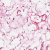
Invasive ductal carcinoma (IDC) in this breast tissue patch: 0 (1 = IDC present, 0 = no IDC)